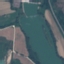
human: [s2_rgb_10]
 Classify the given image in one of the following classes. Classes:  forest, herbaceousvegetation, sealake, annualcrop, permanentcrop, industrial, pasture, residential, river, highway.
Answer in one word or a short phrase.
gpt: River